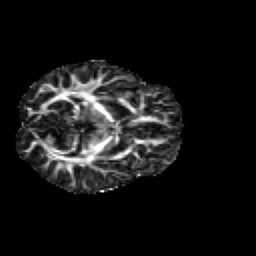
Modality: FA
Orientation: axial
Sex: male
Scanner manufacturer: siemens
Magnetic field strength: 3 T
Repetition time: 5 s
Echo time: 0.071 s